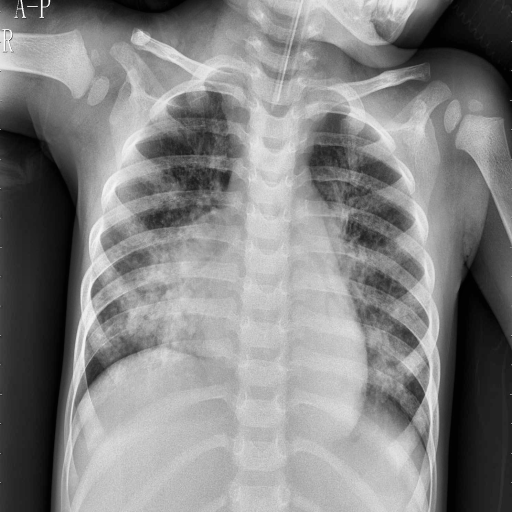
Finding: PNEUMONIA